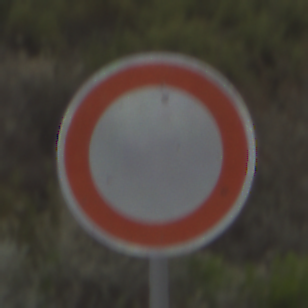
Verkehrszeichen: VerbotFahrzeugeAllerArt
Umgebung: Outdoor, Nature
Tageszeit: Midday
Wetter: Overcast
Licht: Natural
Jahreszeit: NotSpecified
Kontrast: LowContrast